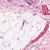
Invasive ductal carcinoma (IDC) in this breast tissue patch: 0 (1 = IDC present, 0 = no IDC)